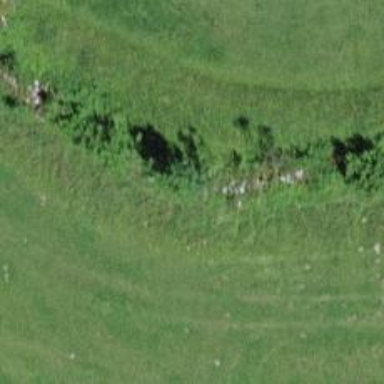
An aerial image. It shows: Wall made of dry stone.